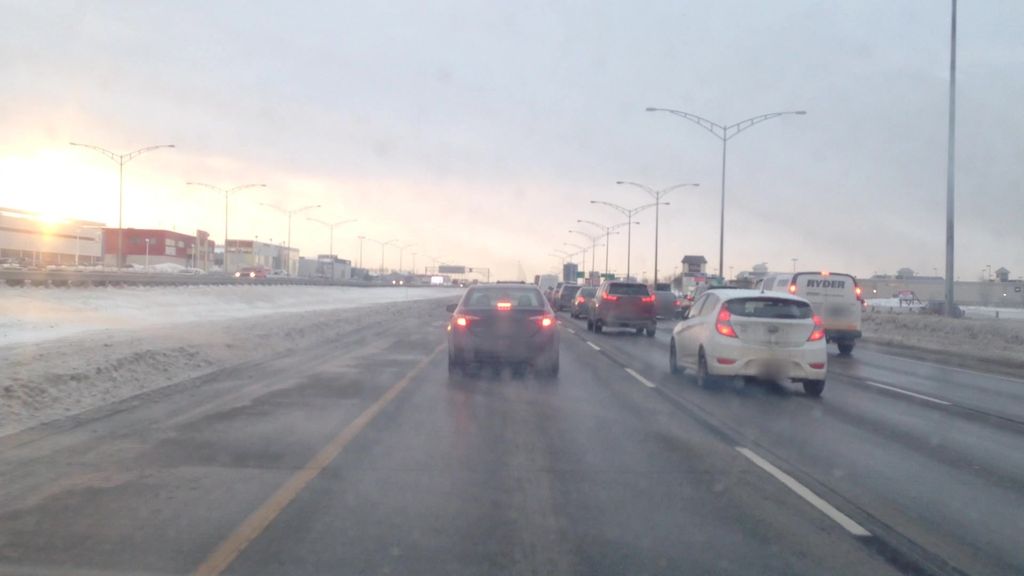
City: montreal